Field crop: maize
Growth stage: 2
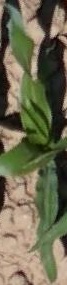
Species: maize